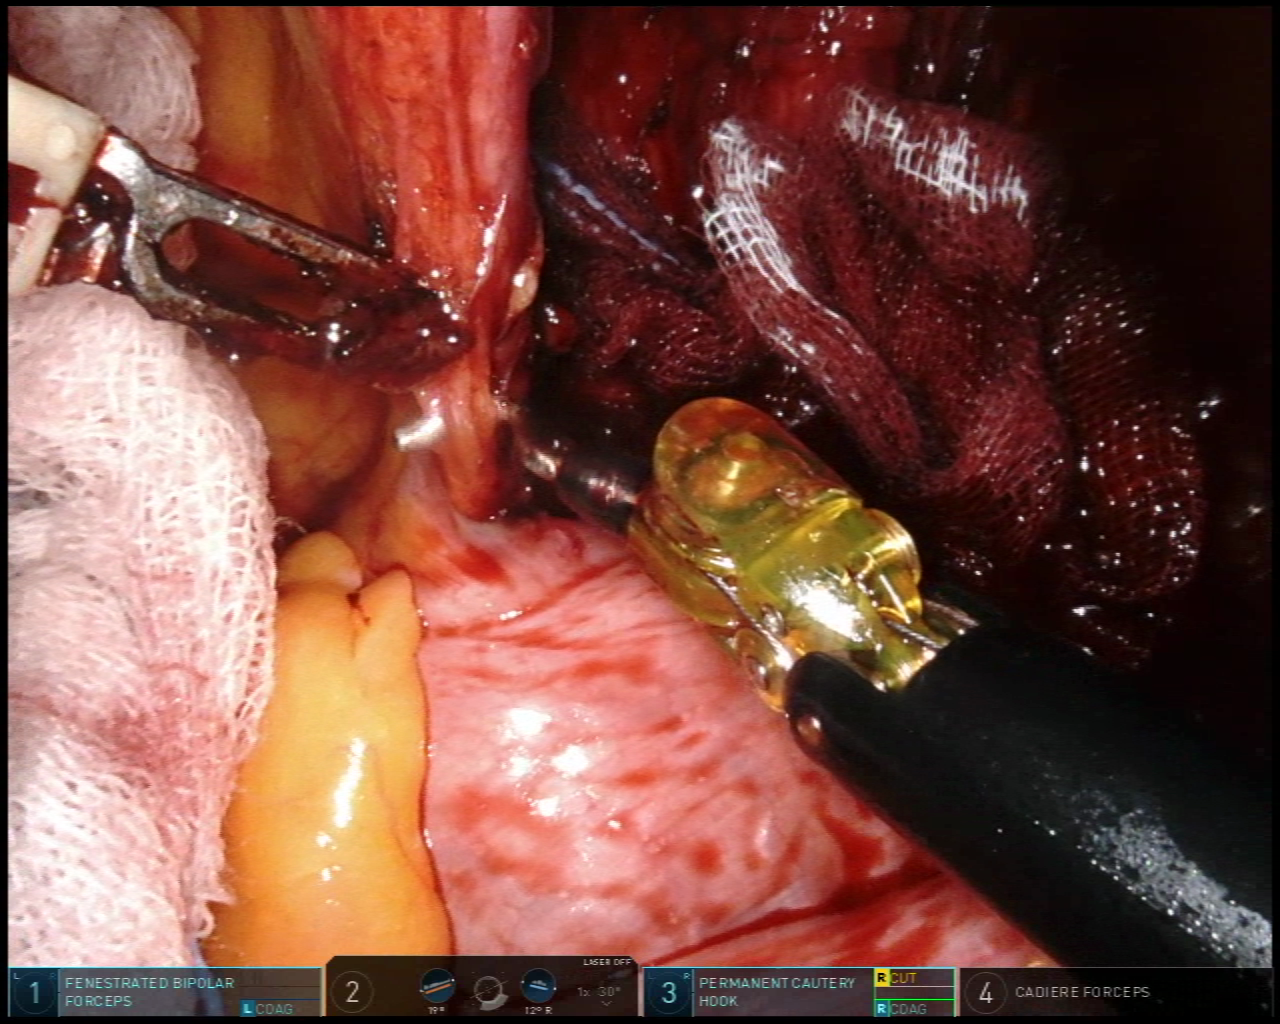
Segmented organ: intestinal_veins
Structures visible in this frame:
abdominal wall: no
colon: yes
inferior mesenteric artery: no
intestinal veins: yes
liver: no
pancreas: no
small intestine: no
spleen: no
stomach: no
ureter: no
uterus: no
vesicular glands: no